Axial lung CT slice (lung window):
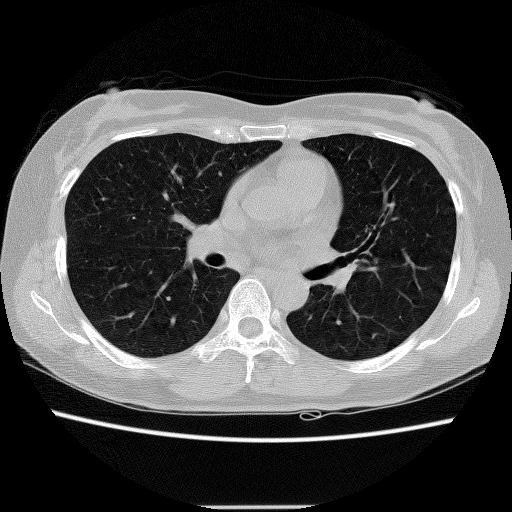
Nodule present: no